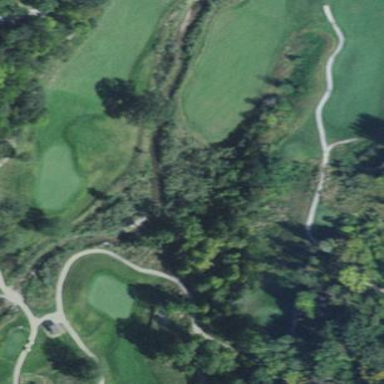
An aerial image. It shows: Area of rough grass used for golf.